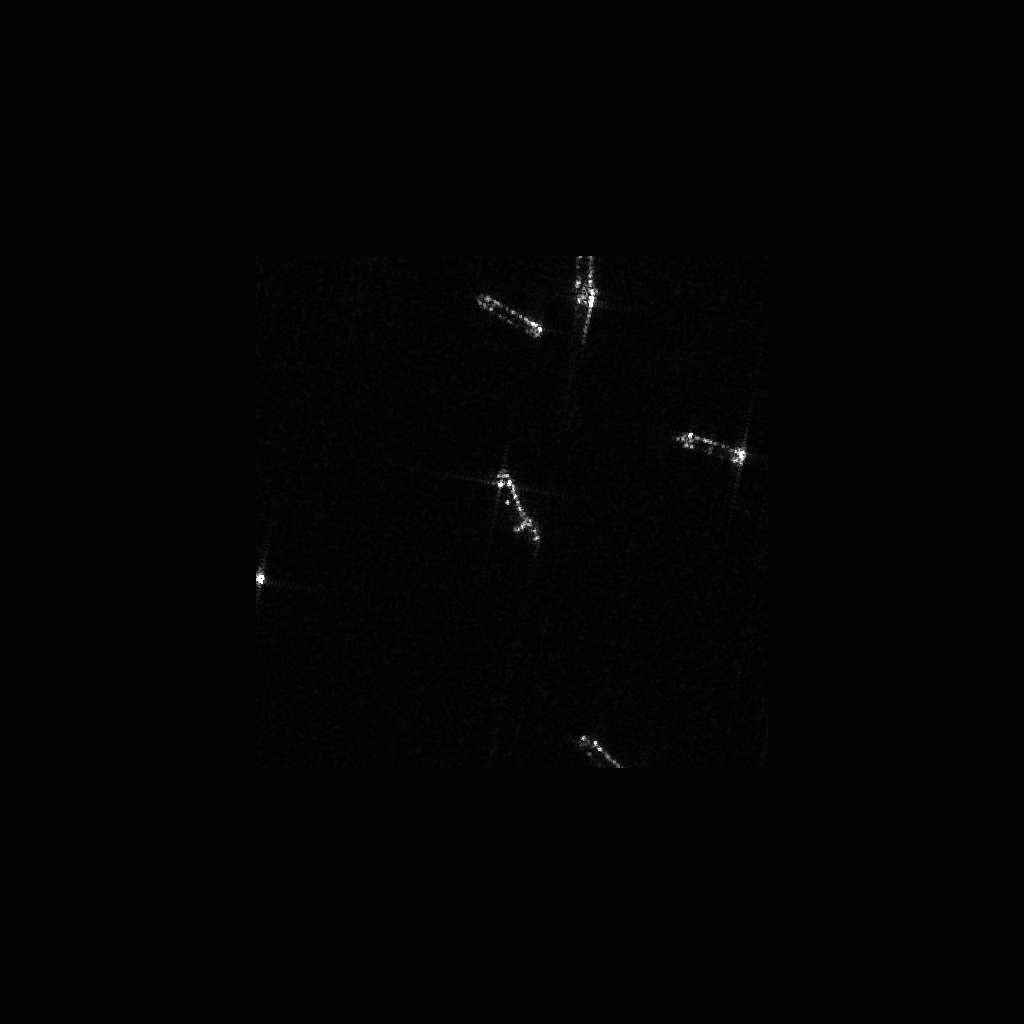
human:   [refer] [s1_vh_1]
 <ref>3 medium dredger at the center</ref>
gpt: <box>[[65, 41, 72, 44, 15], [45, 29, 53, 31, 34], [46, 47, 54, 50, 69]]</box>